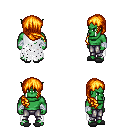
a pixel art fantasy rpg character, male body template, orc, green skin, white tattered cape, metal pants, light blonde right-swept hairstyle, white cloth bandages, gray slippers, four views (front, back, left, right), 2x2 character sprite sheet, small pixel art, hard edges, no anti-aliasing